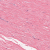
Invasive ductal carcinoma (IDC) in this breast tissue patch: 0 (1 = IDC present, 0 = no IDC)